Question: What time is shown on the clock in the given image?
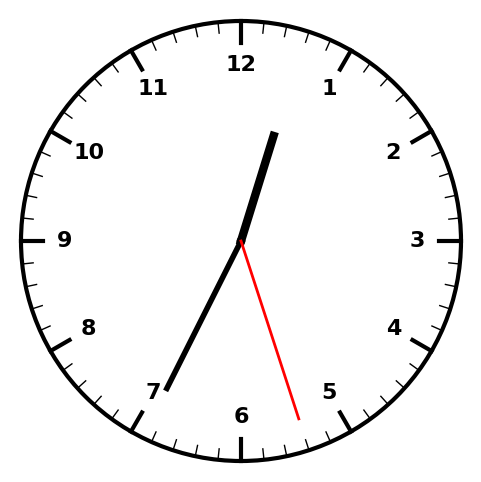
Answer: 12:34:27